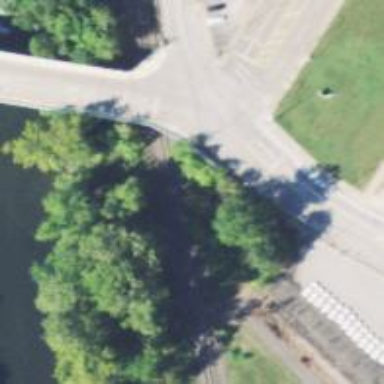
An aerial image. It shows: Crossing on the cycleway.